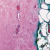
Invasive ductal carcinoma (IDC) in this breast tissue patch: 0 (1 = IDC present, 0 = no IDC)